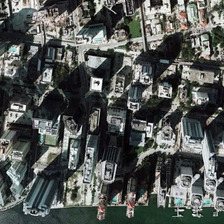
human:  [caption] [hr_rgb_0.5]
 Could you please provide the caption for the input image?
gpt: many buildings are in a business area .

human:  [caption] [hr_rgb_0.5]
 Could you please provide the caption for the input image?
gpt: many buildings are in a business area .

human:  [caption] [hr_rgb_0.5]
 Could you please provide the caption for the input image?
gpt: many buildings are in a business area .

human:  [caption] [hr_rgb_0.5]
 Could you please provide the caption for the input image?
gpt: many buildings are in a business area .

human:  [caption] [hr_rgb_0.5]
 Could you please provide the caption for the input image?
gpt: many buildings are in a business area .